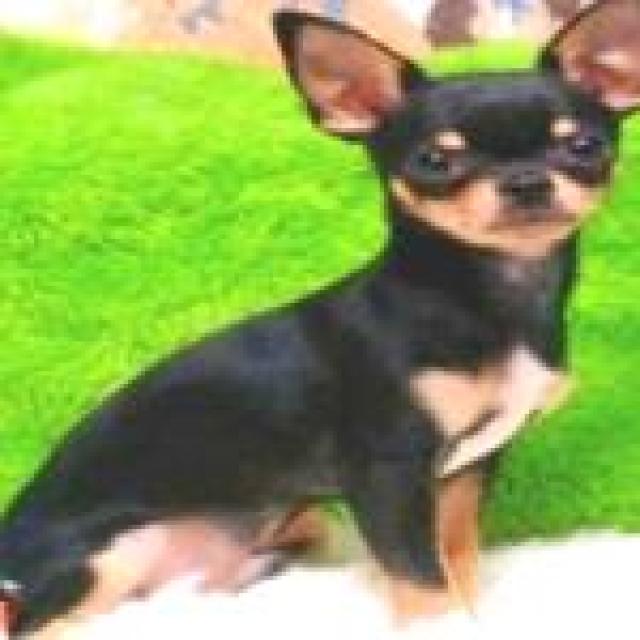
Healthy canine skin — no visible lesions, inflammation, or abnormalities. The skin and coat appear normal.